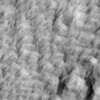
Label: not_dusty